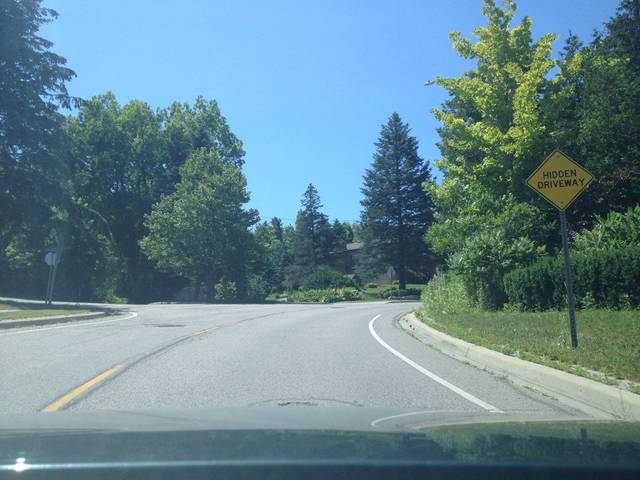
Region: Canada
Coordinates: 43.664, -79.929